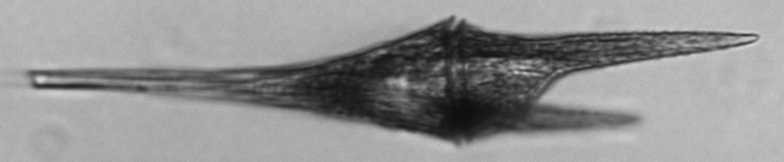
Label: Tripos_furca